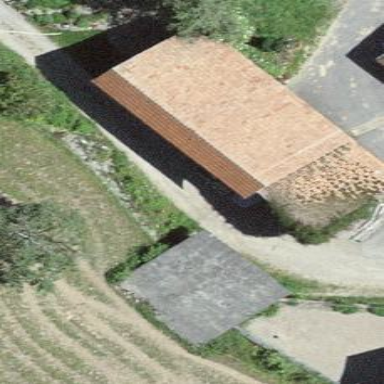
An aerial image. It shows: Rural barn.